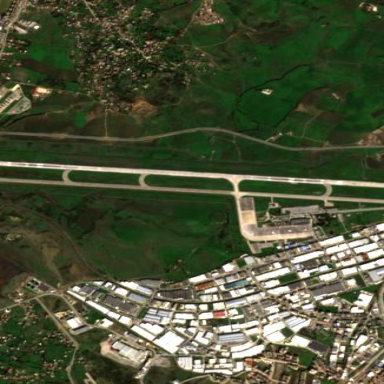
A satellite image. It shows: International aerodrome that serves as public airport.